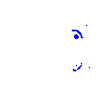
Particle: pion